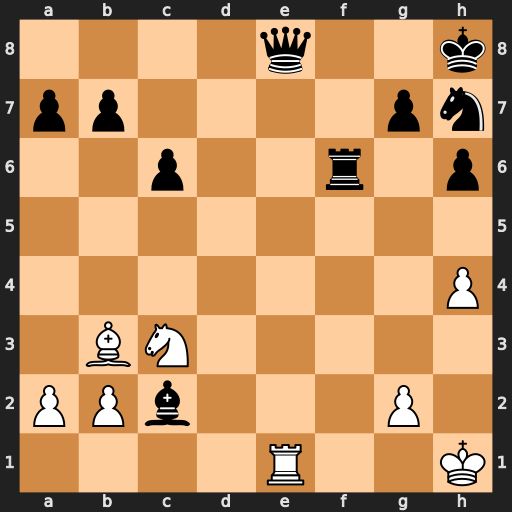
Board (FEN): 4q2k/pp4pn/2p2r1p/8/7P/1BN5/PPb3P1/4R2K
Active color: w
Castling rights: -
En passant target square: -
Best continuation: Rxe8+ Rf8 Rxf8+ Nxf8 Bxc2